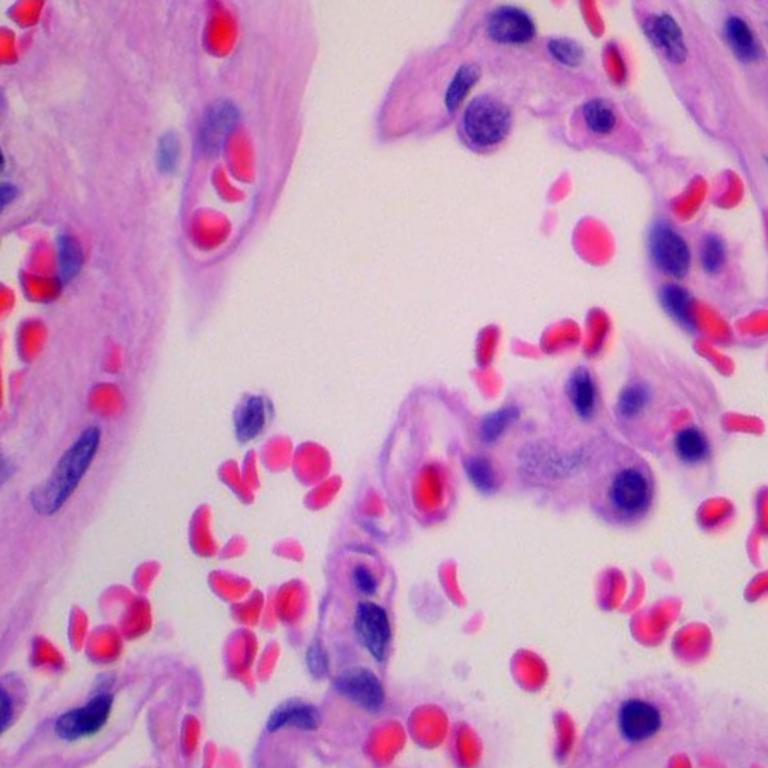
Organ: lung
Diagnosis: benign